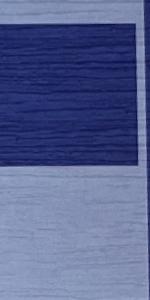
Label: Empty